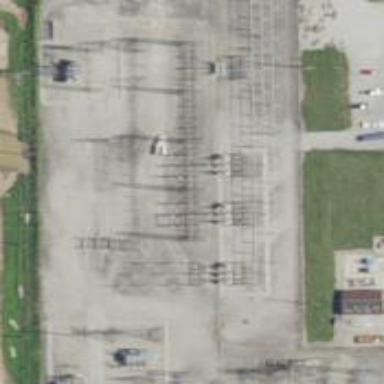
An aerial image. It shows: Switch used for power control.